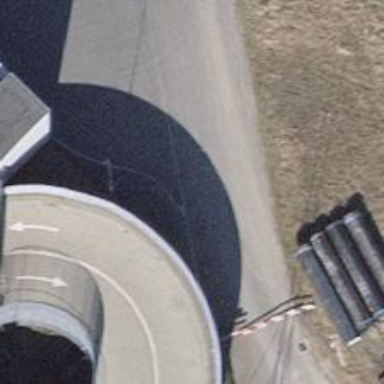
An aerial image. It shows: Service road tunnel under building passage.